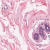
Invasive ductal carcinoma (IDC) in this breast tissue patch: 0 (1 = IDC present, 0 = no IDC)